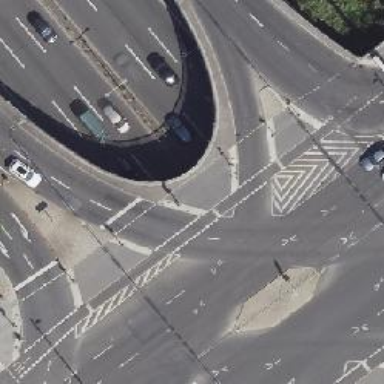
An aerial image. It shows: Crossing with traffic signals.